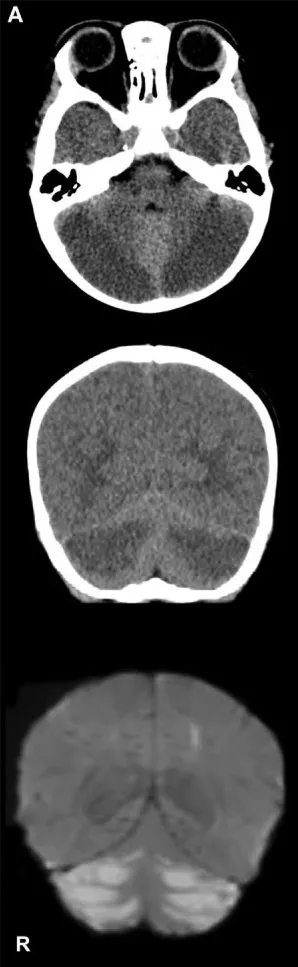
Imaging studies depicting cerebellar edema and restricted water diffusion after accidental opioid overdose in two infants. Panel , case 1.
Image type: radiology (ct)